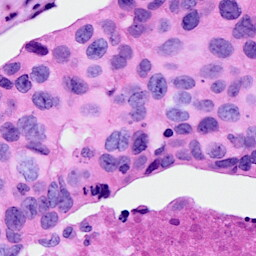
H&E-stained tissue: Breast